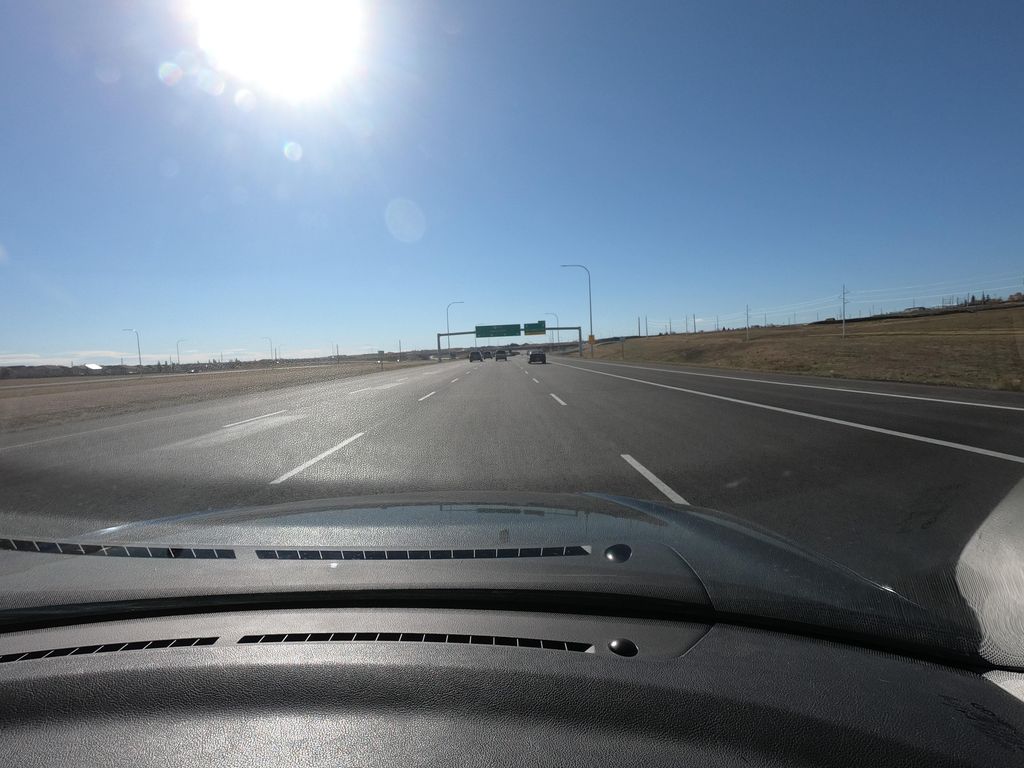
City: calgary